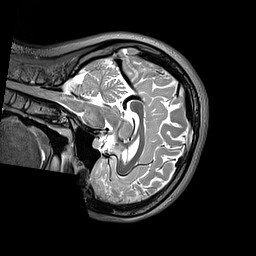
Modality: T2w
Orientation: sagittal
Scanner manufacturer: siemens
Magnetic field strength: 3 T
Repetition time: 3.2 s
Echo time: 0.406 s